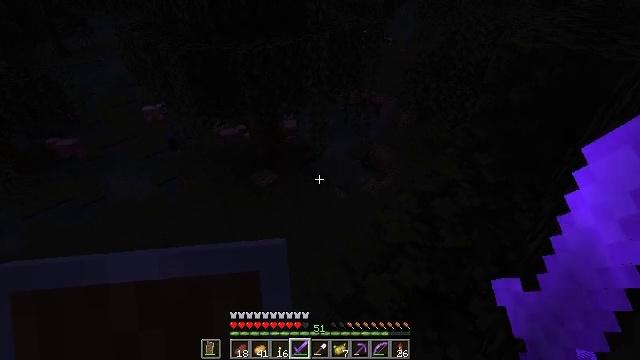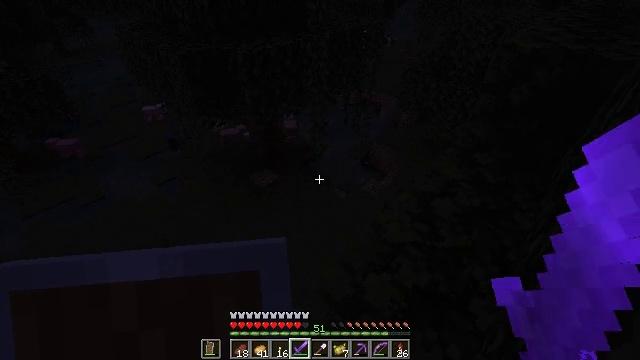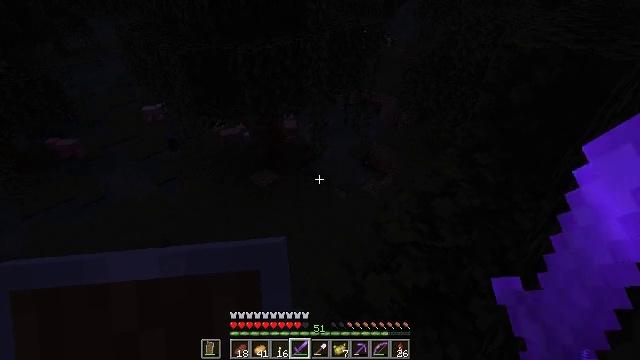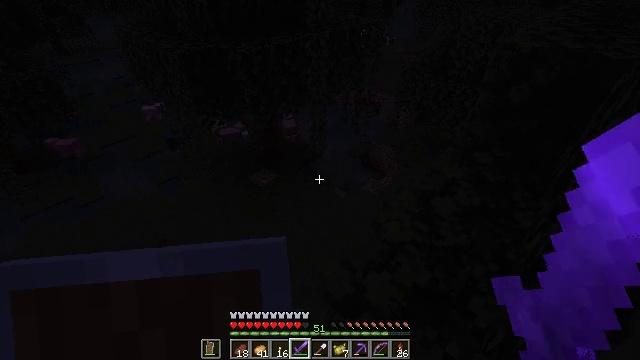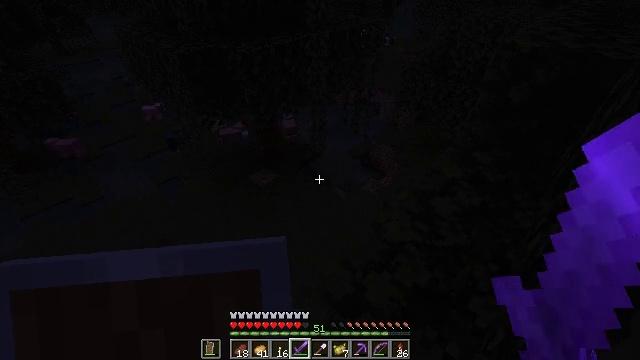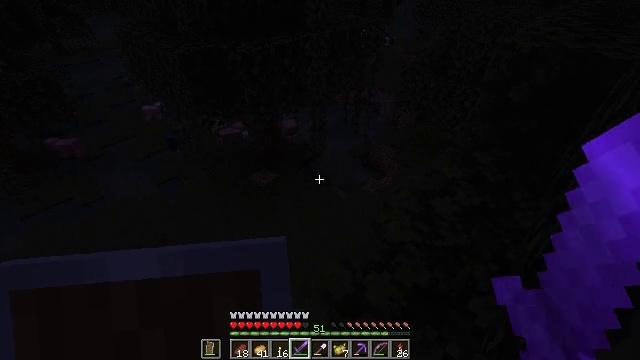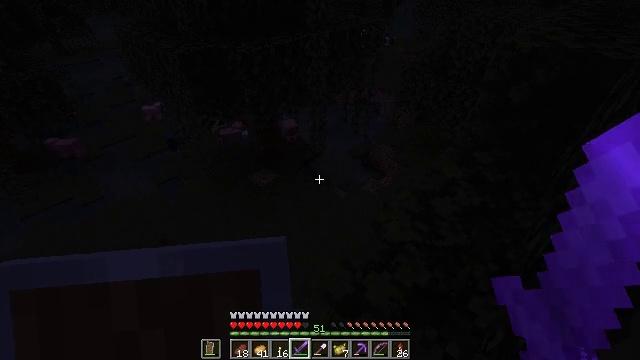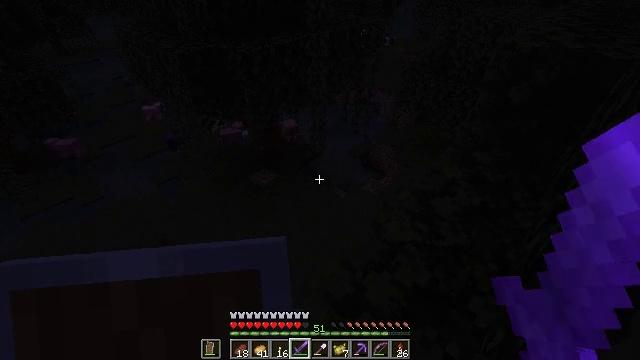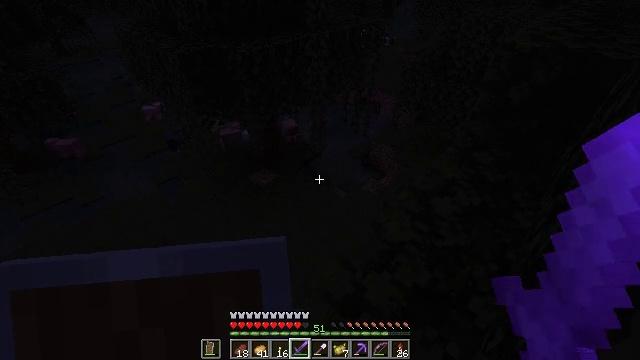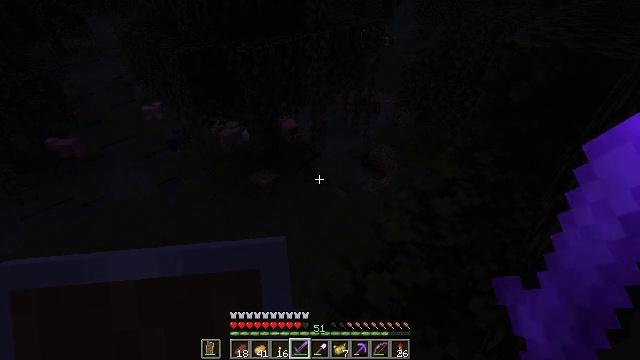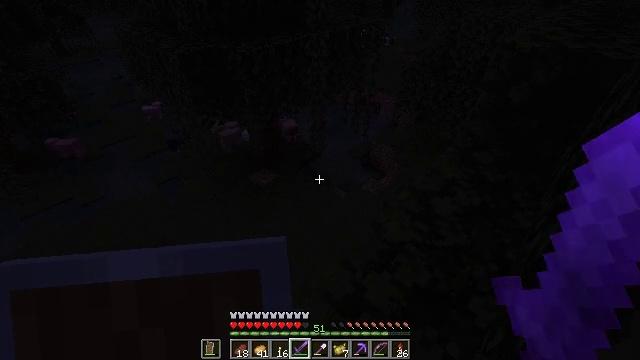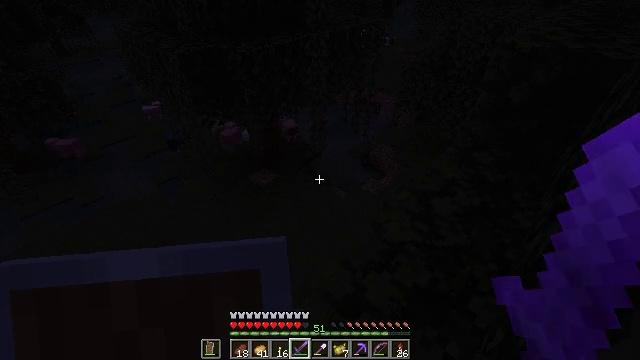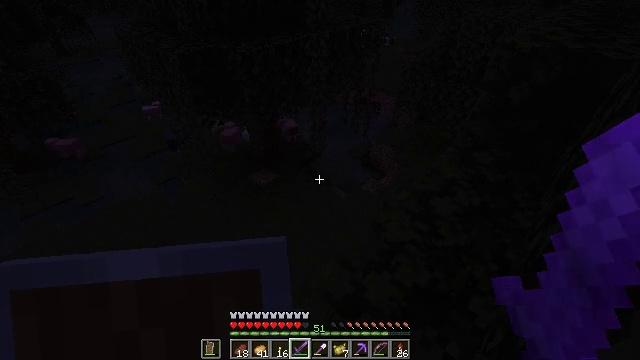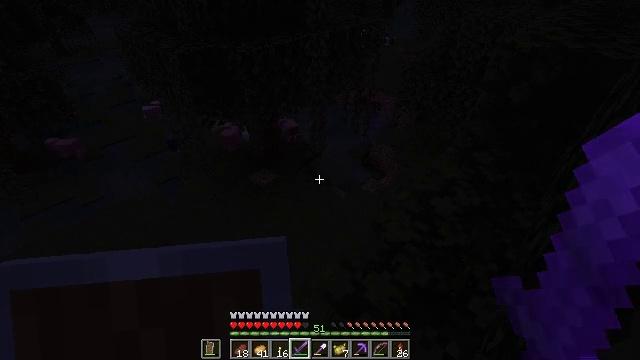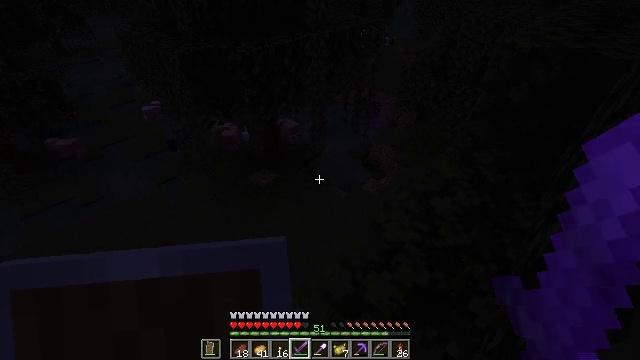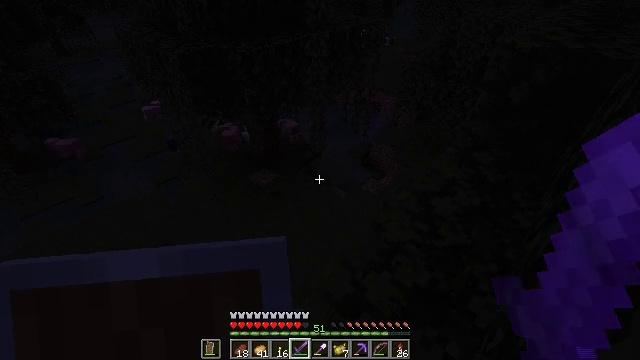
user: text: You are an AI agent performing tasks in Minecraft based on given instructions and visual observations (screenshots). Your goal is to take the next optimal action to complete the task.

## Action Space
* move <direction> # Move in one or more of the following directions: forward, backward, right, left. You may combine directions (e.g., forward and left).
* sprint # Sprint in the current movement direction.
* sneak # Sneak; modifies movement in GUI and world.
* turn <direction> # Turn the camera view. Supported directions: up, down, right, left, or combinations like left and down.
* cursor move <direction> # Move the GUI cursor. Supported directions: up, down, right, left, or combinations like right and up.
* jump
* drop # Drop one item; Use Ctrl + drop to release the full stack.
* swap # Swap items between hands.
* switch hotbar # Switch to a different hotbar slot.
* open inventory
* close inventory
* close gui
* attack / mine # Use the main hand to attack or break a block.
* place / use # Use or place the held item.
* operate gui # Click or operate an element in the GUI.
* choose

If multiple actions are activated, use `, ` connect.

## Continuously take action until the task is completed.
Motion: motion action
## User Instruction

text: Hunt mobs.
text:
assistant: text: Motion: no_op
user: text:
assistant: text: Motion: no_op
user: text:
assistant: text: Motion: no_op
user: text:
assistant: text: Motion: no_op
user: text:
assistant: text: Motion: no_op
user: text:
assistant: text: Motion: no_op
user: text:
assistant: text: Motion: no_op
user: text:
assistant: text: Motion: no_op
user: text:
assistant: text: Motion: no_op
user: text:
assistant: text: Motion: no_op
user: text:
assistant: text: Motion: no_op
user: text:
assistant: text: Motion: no_op
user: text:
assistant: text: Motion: no_op
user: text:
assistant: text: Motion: no_op
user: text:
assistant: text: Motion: no_op
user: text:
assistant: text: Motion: no_op
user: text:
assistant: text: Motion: no_op
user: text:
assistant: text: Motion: no_op
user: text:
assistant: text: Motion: no_op
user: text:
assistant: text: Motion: no_op
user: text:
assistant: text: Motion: no_op
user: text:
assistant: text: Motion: no_op
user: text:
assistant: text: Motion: no_op
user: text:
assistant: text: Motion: no_op
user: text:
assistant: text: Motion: no_op
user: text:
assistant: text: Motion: no_op
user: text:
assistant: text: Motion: no_op
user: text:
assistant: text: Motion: no_op
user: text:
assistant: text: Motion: no_op
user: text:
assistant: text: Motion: no_op